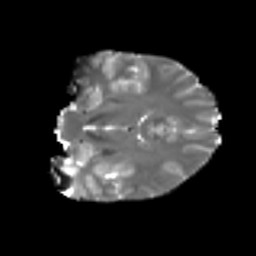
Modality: T2w
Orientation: coronal
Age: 22
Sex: female
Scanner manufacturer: ge
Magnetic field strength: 3 T
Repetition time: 7.8 s
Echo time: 0.0606 s